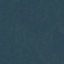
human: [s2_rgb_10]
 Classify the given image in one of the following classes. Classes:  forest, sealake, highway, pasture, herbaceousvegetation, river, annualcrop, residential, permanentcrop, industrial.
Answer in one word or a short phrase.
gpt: Forest